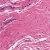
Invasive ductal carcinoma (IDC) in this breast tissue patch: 0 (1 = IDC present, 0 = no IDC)